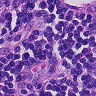
Metastatic tissue present: no